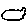
Label: cloud